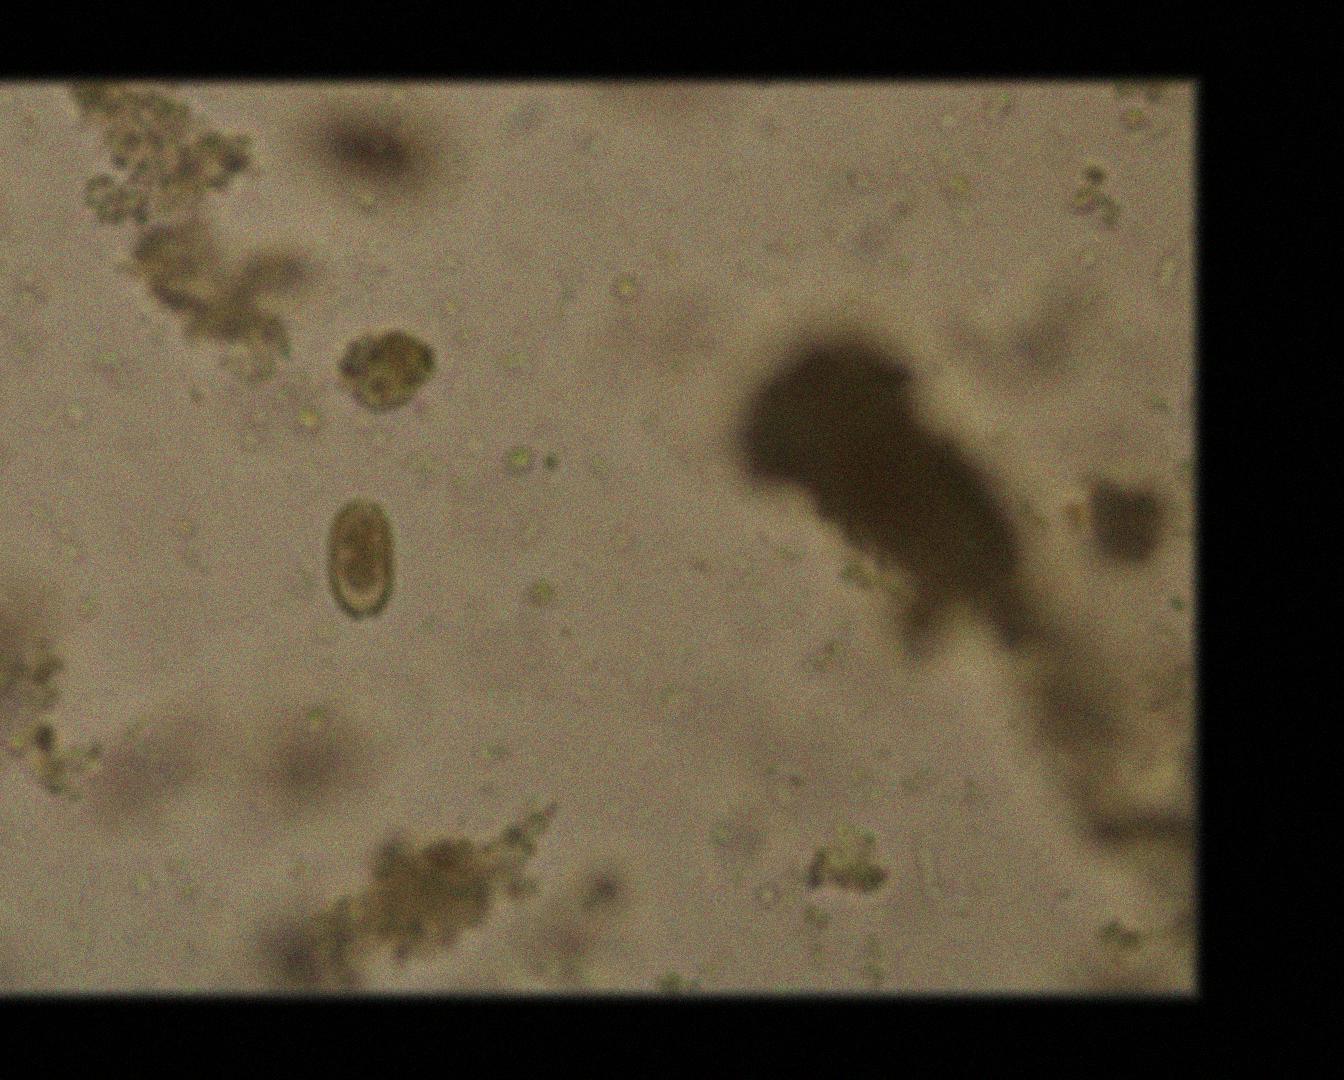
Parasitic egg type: Capillaria philippinensis